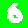
Digit: 6